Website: ulta-beauty
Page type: address-validator
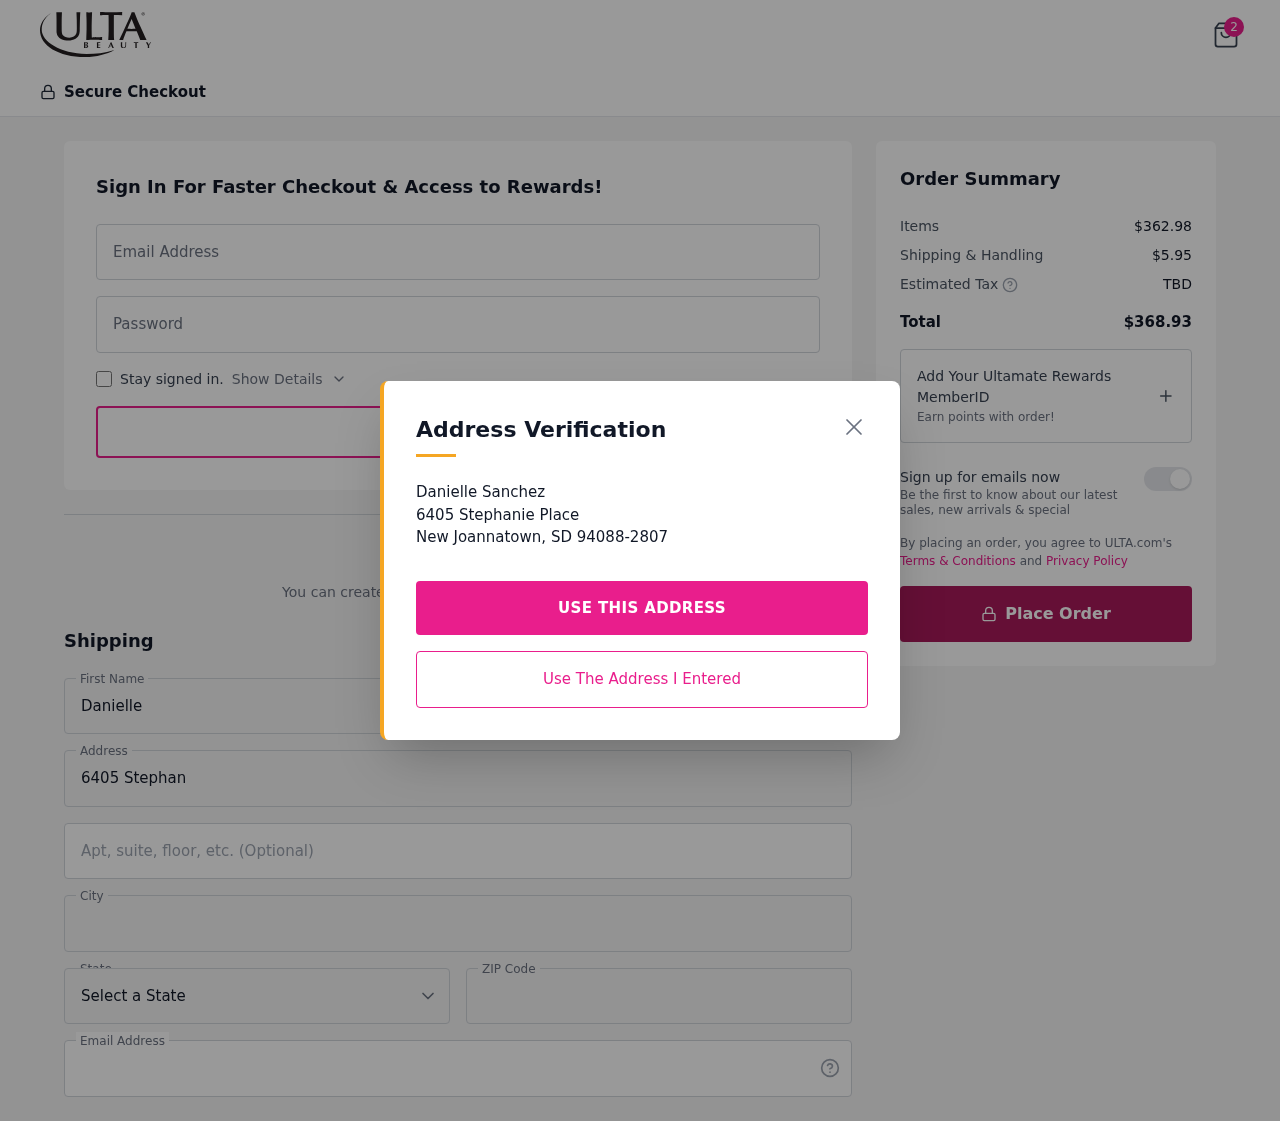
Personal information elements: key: PII_CITY
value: New Joannatown
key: PII_EMAIL
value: danielle_sanchez@hotmail.com
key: PII_FIRSTNAME
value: Danielle
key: PII_LASTNAME
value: Sanchez
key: PII_POSTCODE
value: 94088
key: PII_STATE_ABBR
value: SD
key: PII_STREET
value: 6405 Stephanie Place
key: PII_STREET2
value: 6405 Stephanie Place
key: PII_FULLNAME2
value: Danielle Sanchez
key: PII_CITY2
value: New Joannatown
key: PII_STATE_ABBR2
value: SD
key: PII_POSTCODE_FULL
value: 94088
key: PII_POSTCODE_EXT
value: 2807
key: PII_POSTCODE_NUMERIC
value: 94088
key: PII_POSTCODE_EXT_NUMERIC
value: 2807
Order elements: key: ORDER_NUM_ITEMS
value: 2
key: ORDER_SUBTOTAL
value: $362.98
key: ORDER_SHIPPING_COST
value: $5.95
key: ORDER_TOTAL
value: $368.93